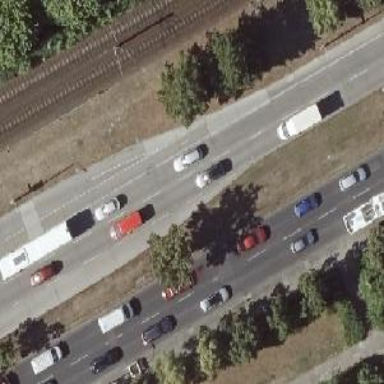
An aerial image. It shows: Primary highway with concrete surface and lane markings. It's dual carriageway.